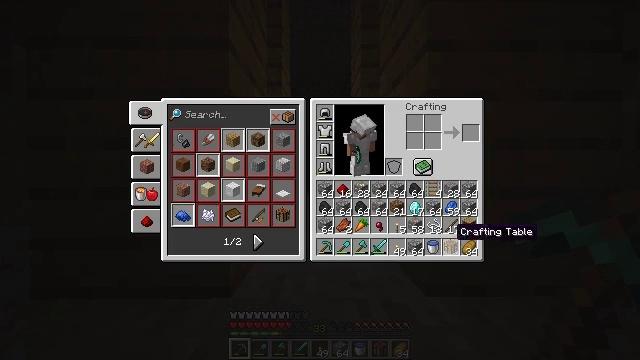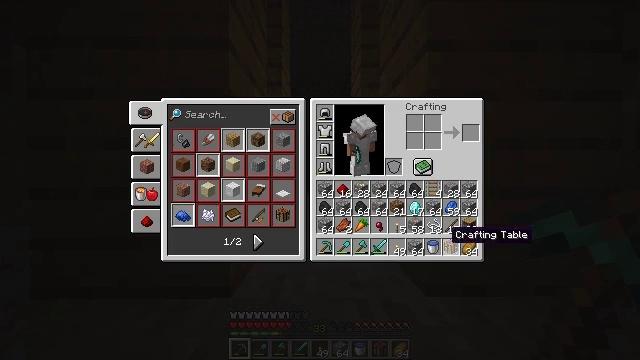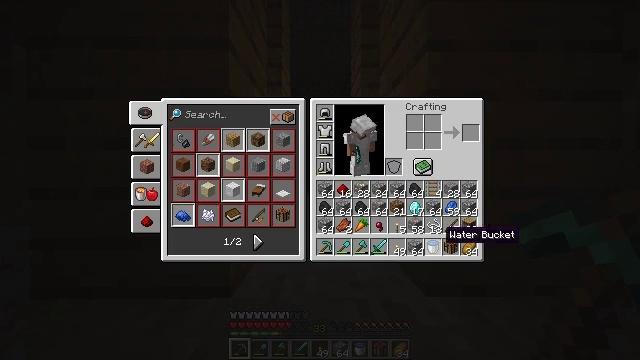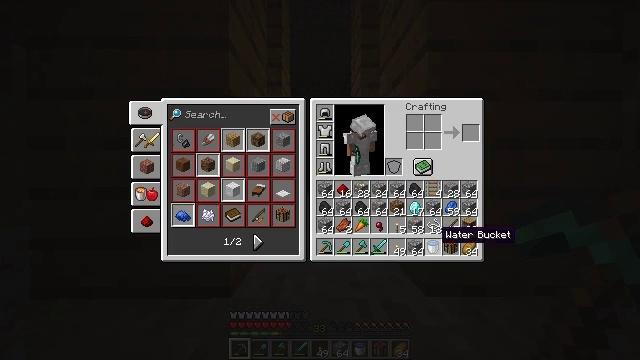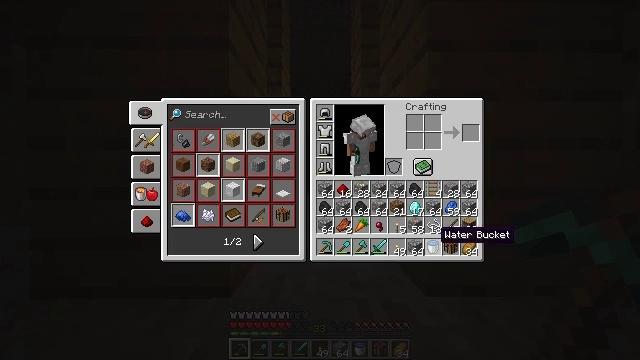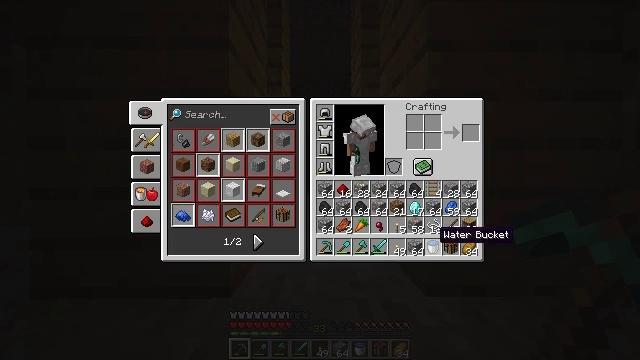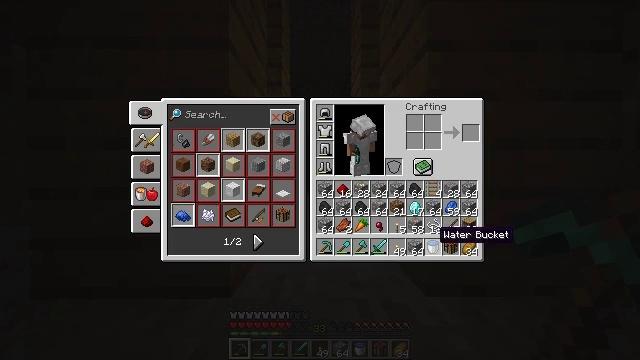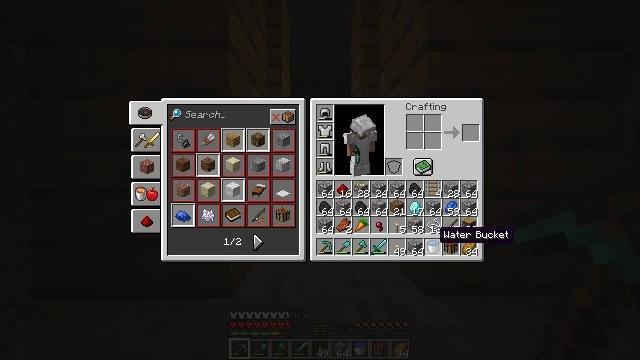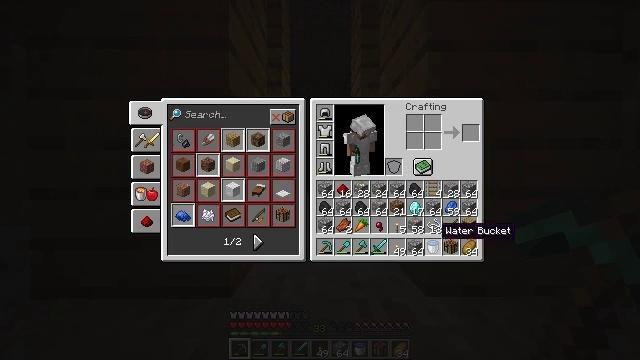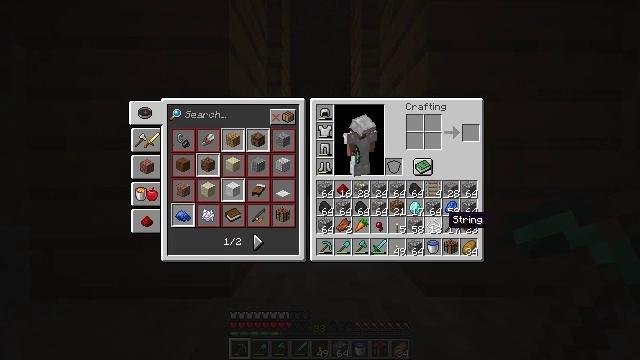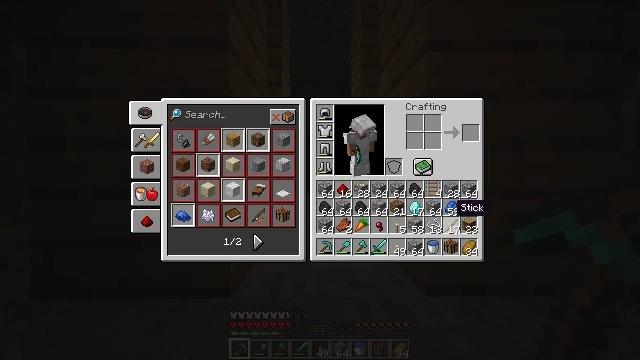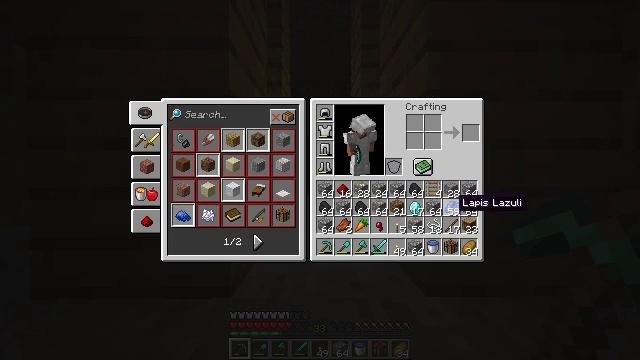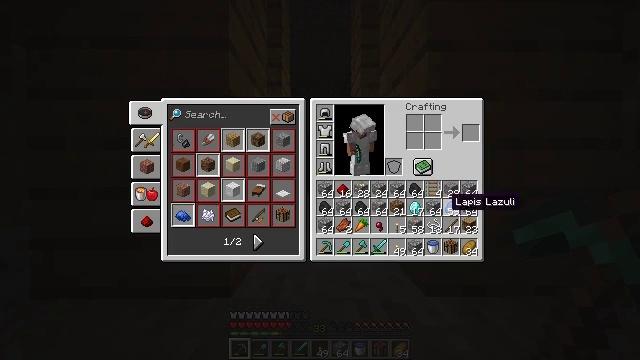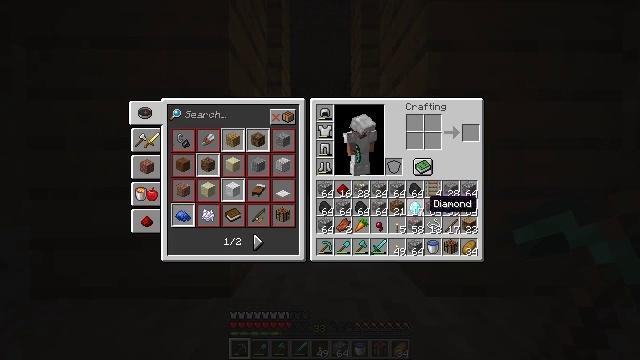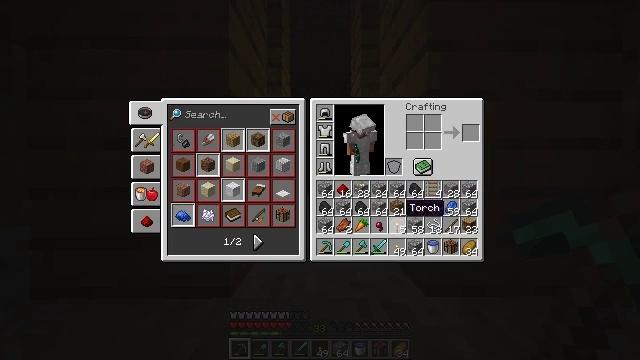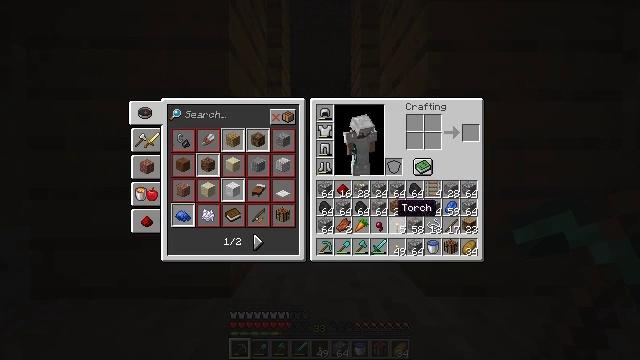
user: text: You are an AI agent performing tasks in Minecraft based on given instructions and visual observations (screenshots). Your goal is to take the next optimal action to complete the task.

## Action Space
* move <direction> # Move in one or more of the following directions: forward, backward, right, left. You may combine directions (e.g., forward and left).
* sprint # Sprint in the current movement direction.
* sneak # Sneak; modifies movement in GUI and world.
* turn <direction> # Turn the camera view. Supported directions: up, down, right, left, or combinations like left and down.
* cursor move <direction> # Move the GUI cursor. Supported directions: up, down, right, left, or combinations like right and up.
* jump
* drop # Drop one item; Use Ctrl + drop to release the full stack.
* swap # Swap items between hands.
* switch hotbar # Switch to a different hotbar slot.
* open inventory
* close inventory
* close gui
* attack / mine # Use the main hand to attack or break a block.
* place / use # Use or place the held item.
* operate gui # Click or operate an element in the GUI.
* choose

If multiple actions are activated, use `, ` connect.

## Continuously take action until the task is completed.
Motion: motion action
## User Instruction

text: Remove a carrot from the inventory.
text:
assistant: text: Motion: no_op
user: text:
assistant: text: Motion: no_op
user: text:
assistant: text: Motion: no_op
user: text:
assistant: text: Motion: no_op
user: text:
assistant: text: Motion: no_op
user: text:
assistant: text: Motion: no_op
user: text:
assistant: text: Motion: no_op
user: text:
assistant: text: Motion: no_op
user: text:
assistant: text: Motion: cursor move right and up
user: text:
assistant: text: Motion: cursor move right and up
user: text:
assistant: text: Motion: no_op
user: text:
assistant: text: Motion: cursor move left
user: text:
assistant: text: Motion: cursor move left
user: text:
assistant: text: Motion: cursor move left
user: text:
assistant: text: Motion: cursor move left
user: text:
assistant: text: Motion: no_op
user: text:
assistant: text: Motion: cursor move left
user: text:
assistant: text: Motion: cursor move left
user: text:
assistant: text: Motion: no_op
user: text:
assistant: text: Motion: no_op
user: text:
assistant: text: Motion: no_op
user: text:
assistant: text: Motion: no_op
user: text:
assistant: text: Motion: no_op
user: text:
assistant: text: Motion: no_op
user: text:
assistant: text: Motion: operate gui
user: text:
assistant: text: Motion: operate gui
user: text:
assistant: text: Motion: cursor move right and up
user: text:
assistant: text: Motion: cursor move right and up
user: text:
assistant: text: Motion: cursor move right and up
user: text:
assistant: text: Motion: operate gui